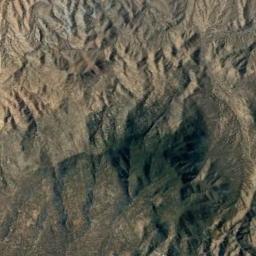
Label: mountain